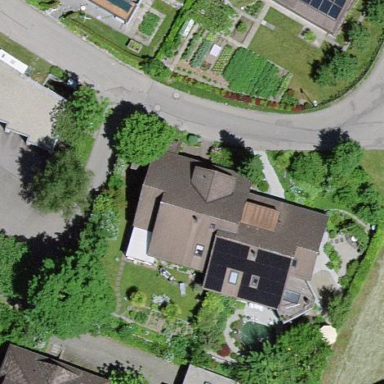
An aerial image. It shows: Residential building.